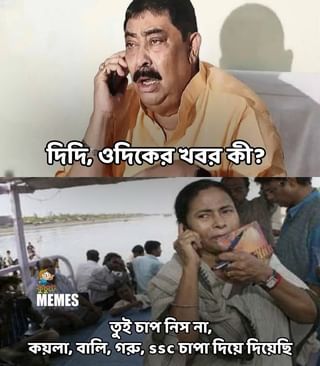
Text: দিদি ওদিকের খবর কী? তুই চাপ নিস না; কয়লা; বালি; গরু; চাপা দিয়ে দিয়েছি
Label: Hate
Hate category: Political
Targeted group: Organization